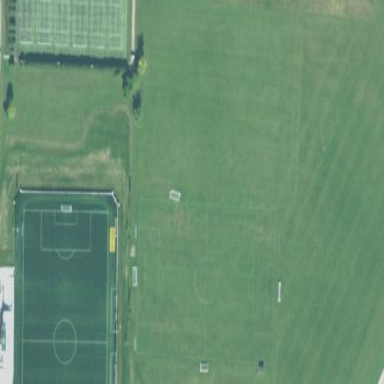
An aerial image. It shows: Soccer pitch for leisure land activities.